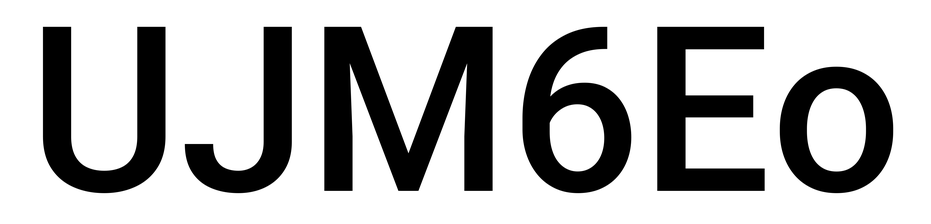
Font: Roboto_Medium